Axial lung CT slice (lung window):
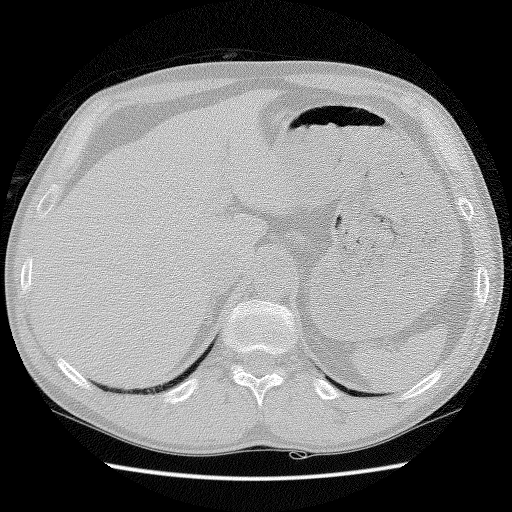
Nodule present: no